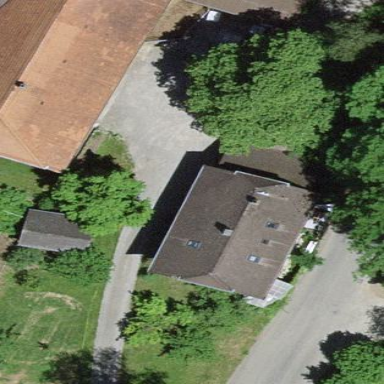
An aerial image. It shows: Residential building with half-hipped roof shape.